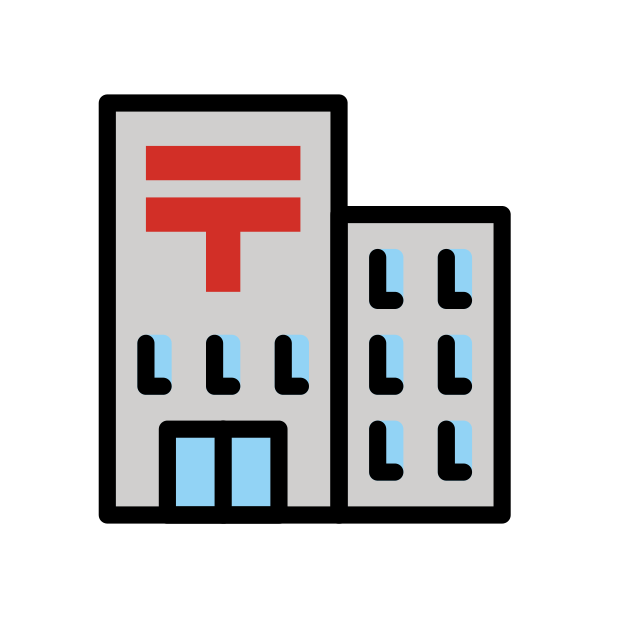
Emoji: 🏣
Name: japanese post office
Unicode: 0x1f3e3